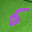
Label: 5